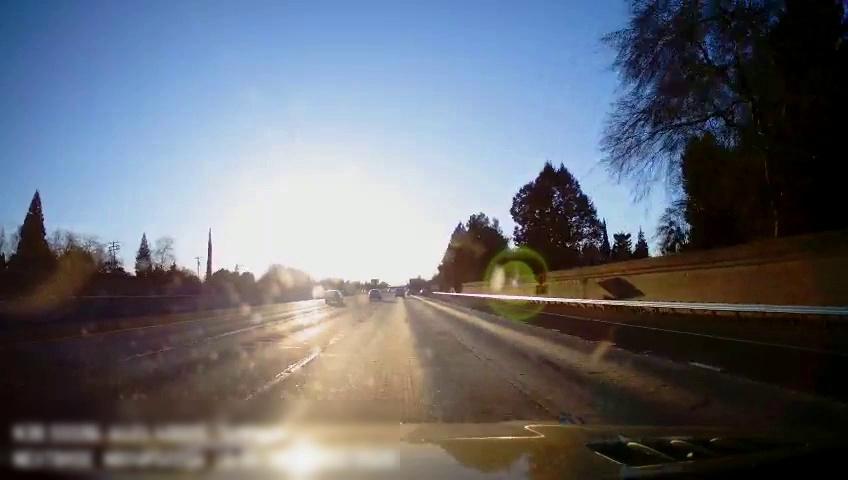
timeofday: Day
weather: Sunny
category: Drivable Space
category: Vehicles | Truck
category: Vehicles | SUV
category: Vehicles | SUV
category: Lanes | Alternate Lane
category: Lanes | Alternate Lane
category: Lanes | Current Lane
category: Lanes | Current Lane
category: Lanes | Alternate Lane
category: Lanes | Alternate Lane
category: Traffic | Signs
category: Traffic | Signs
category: Traffic | Signs